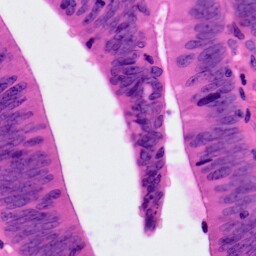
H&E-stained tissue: Colon